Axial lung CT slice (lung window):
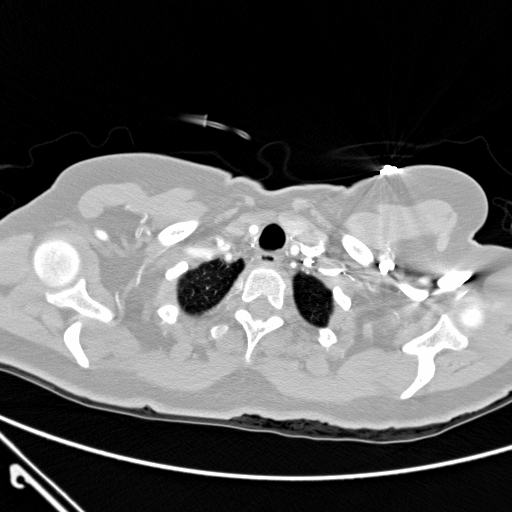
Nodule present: no